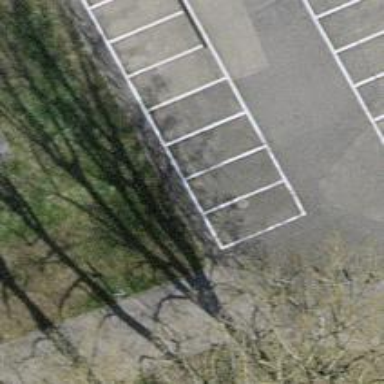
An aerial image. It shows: Bollard.